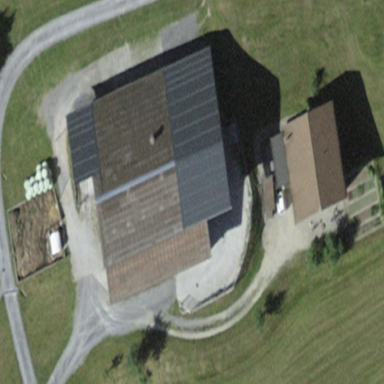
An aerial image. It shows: Farmyard area.